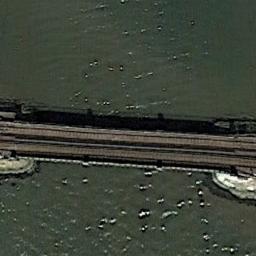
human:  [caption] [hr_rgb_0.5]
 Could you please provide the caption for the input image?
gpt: The banks of the river are densely forested and the water is blue .

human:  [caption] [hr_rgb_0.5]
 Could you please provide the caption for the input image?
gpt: A bridge is built on a dark green river and the bridges are for the railroad .

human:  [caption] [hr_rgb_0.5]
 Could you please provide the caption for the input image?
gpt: A bridge over the turquoise river .

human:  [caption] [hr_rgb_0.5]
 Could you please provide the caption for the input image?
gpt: There is a bridge over the green river .

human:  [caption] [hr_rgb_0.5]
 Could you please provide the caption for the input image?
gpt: There is a bridge over the river .